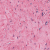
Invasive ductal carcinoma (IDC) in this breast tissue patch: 0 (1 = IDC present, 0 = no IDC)